Question: I found <URL> to make a header component on 'JTable', but I'm unable to give the same border to the header as of the default one. Following is the screenshot of the code:

Here Select all checkbox doesn't have the same border as Column 1 and Column 2 so it looks different. And also it's level is somewhat low as compared to the up in Columns n.
Source code is as follows:-
'''package com.test.check.table;
import java.awt.*;
import java.awt.event.*;
import javax.swing.*;
import javax.swing.event.TableModelEvent;
import javax.swing.event.TableModelListener;
import javax.swing.table.*;
public class SelectAllHeaderTest {
private static final int BOOLEAN_COL = 2;
private static final Object colNames[] = {"Column 1", "Column 2", ""};
private DefaultTableModel model = new DefaultTableModel(null, colNames) {
@Override
public Class<?> getColumnClass(int columnIndex) {
if (columnIndex == BOOLEAN_COL) {
return Boolean.class;
} else {
return String.class;
}
}
};
private JTable table = new JTable(model);
public void create() {
for (int x = 1; x < 6; x++) {
model.addRow(new Object[]{
"Row " + x + ", Col 1", "Row " + x + ", Col 2", false
});
}
table.setAutoCreateRowSorter(true);
table.setPreferredScrollableViewportSize(new Dimension(320, 160));
TableColumn tc = table.getColumnModel().getColumn(BOOLEAN_COL);
tc.setHeaderRenderer(new SelectAllHeader(table, BOOLEAN_COL));
String newLookAndFeel = "com.sun.java.swing.plaf.windows.WindowsLookAndFeel";
try {
UIManager.setLookAndFeel(newLookAndFeel);
} catch (ClassNotFoundException e) {
// TODO Auto-generated catch block
e.printStackTrace();
} catch (InstantiationException e) {
// TODO Auto-generated catch block
e.printStackTrace();
} catch (IllegalAccessException e) {
// TODO Auto-generated catch block
e.printStackTrace();
} catch (UnsupportedLookAndFeelException e) {
// TODO Auto-generated catch block
e.printStackTrace();
}
JFrame f = new JFrame();
f.add(new JScrollPane(table));
f.pack();
f.setLocationRelativeTo(null);
f.setDefaultCloseOperation(JFrame.EXIT_ON_CLOSE);
f.setVisible(true);
}
public static void main(String[] args) {
SwingUtilities.invokeLater(new Runnable() {
@Override
public void run() {
new SelectAllHeaderTest().create();
}
});
}
}
/**
* A TableCellRenderer that selects all or none of a Boolean column.
*
* @param targetColumn the Boolean column to manage
*/
class SelectAllHeader extends JCheckBox implements TableCellRenderer {
private static final String ALL = "Select all";
private static final String NONE = "Select none";
private JTable table;
private TableModel tableModel;
private JTableHeader header;
private TableColumnModel tcm;
private int targetColumn;
private int viewColumn;
public SelectAllHeader(JTable table, int targetColumn) {
super(ALL);
this.table = table;
this.tableModel = table.getModel();
if (tableModel.getColumnClass(targetColumn) != Boolean.class) {
throw new IllegalArgumentException("Boolean column required.");
}
this.targetColumn = targetColumn;
this.header = table.getTableHeader();
this.tcm = table.getColumnModel();
this.applyUI();
this.addItemListener(new ItemHandler());
header.addMouseListener(new MouseHandler());
tableModel.addTableModelListener(new ModelHandler());
}
@Override
public Component getTableCellRendererComponent(
JTable table, Object value, boolean isSelected,
boolean hasFocus, int row, int column) {
return this;
}
private class ItemHandler implements ItemListener {
@Override
public void itemStateChanged(ItemEvent e) {
boolean state = e.getStateChange() == ItemEvent.SELECTED;
setText((state) ? NONE : ALL);
for (int r = 0; r < table.getRowCount(); r++) {
table.setValueAt(state, r, viewColumn);
}
}
}
@Override
public void updateUI() {
super.updateUI();
applyUI();
}
private void applyUI() {
this.setFont(UIManager.getFont("TableHeader.font"));
this.setBorder(UIManager.getBorder("TableHeader.cellBorder"));
this.setBackground(UIManager.getColor("TableHeader.background"));
this.setForeground(UIManager.getColor("TableHeader.foreground"));
}
private class MouseHandler extends MouseAdapter {
@Override
public void mouseClicked(MouseEvent e) {
viewColumn = header.columnAtPoint(e.getPoint());
int modelColumn = tcm.getColumn(viewColumn).getModelIndex();
if (modelColumn == targetColumn) {
doClick();
}
}
}
private class ModelHandler implements TableModelListener {
@Override
public void tableChanged(TableModelEvent e) {
if (needsToggle()) {
doClick();
header.repaint();
}
}
}
// Return true if this toggle needs to match the model.
private boolean needsToggle() {
boolean allTrue = true;
boolean allFalse = true;
for (int r = 0; r < tableModel.getRowCount(); r++) {
boolean b = (Boolean) tableModel.getValueAt(r, targetColumn);
allTrue &= b;
allFalse &= !b;
}
return allTrue && !isSelected() || allFalse && isSelected();
}
}'''
From the above code I tried to give borders to the checkbox header but it didn't look like expected (upper and beweled border).
Any suggestions to make this upper will be greatly appreciated.
Thanks
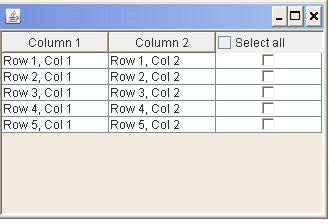
Answer: you change, set the L&F on runtime, part of Swing Object is created but RootPane isn't refreshed with a new L&F (Metal to Windows)
start with
- put L&F to main class, to 'public static void main(String<URL>